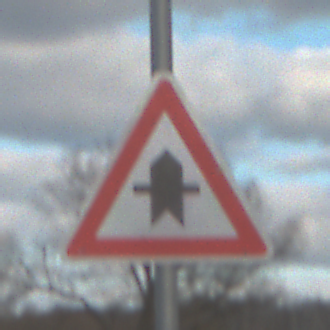
Verkehrszeichen: Vorfahrt
Umgebung: Outdoor, RoadRail
Tageszeit: SunriseSunset
Wetter: PartlyCloudy
Licht: Natural
Jahreszeit: NotSpecified
Kontrast: LowContrast